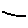
Label: line